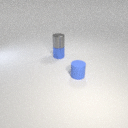
small blue metal cylinder below small gray metal cylinder